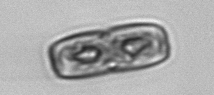
Label: Ephemera